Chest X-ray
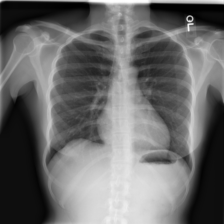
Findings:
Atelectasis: negative
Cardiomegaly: positive
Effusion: negative
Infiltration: negative
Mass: negative
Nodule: negative
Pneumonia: negative
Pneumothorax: negative
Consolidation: negative
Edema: negative
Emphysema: negative
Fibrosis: negative
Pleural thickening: negative
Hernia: negative